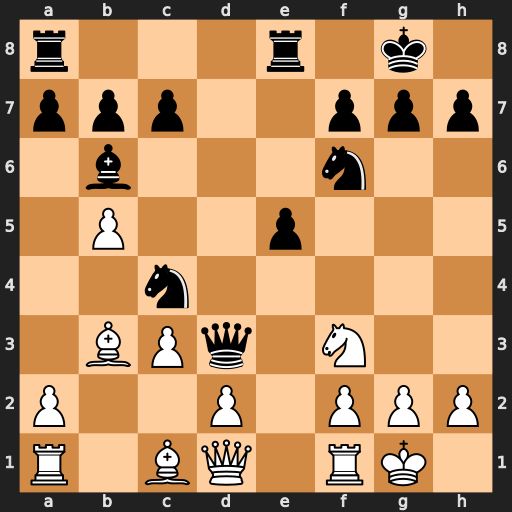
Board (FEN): r3r1k1/ppp2ppp/1b3n2/1P2p3/2n5/1BPq1N2/P2P1PPP/R1BQ1RK1
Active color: w
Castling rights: -
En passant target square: -
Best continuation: Ne1 Qg6 Bxc4